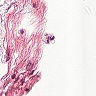
Metastatic tissue present: no